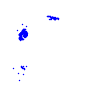
Particle: pion